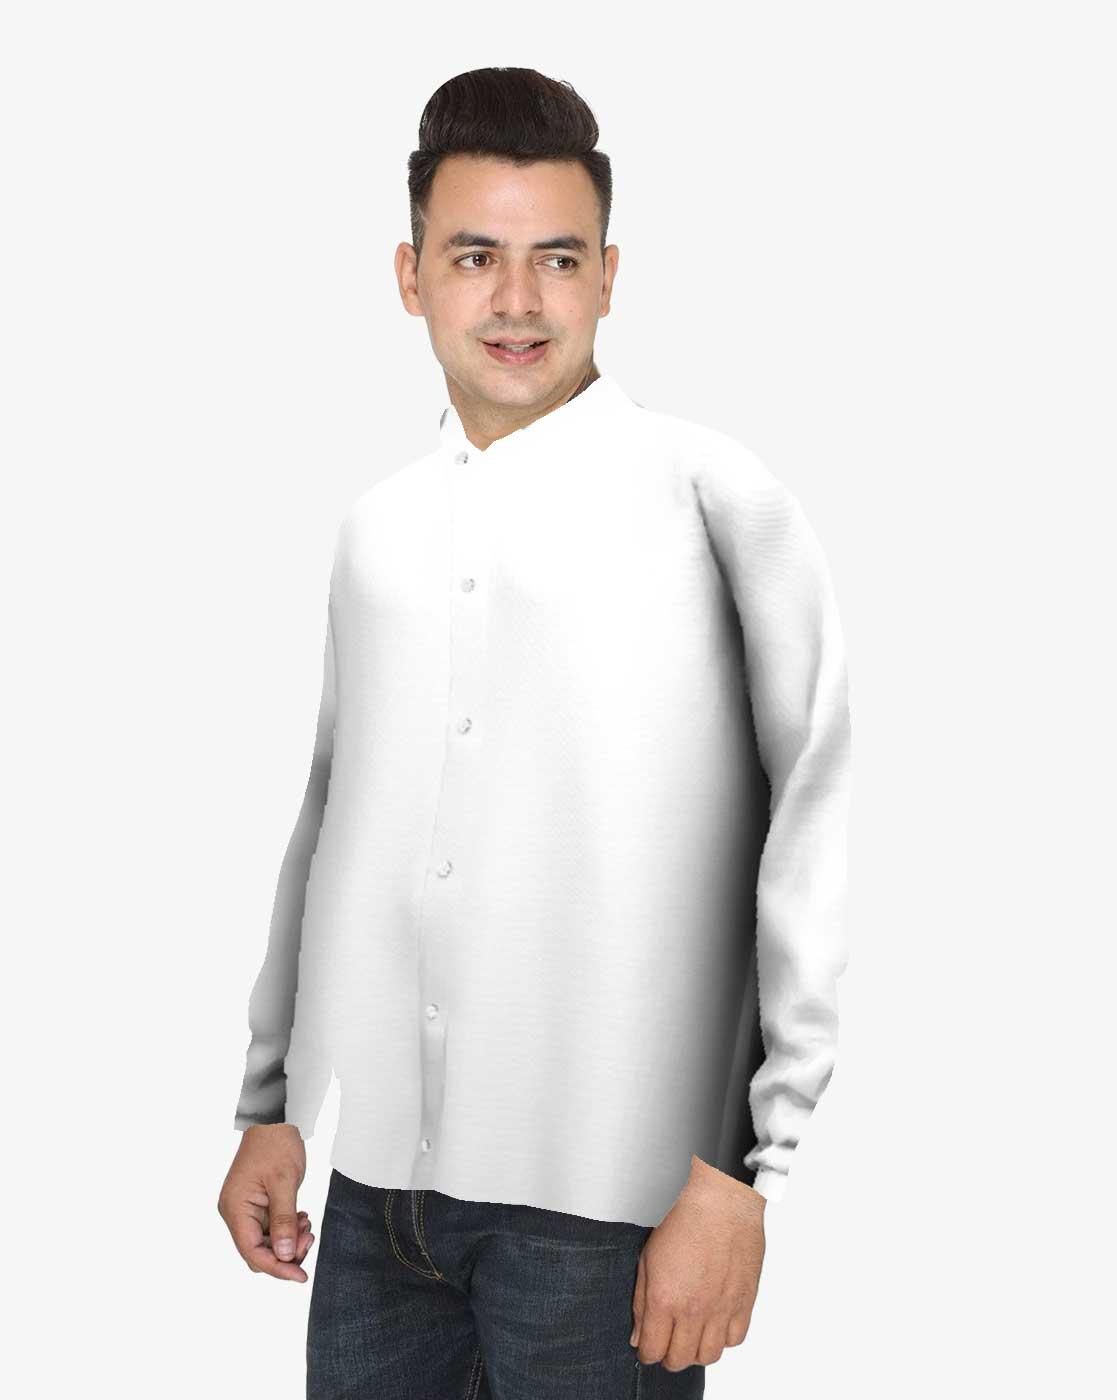
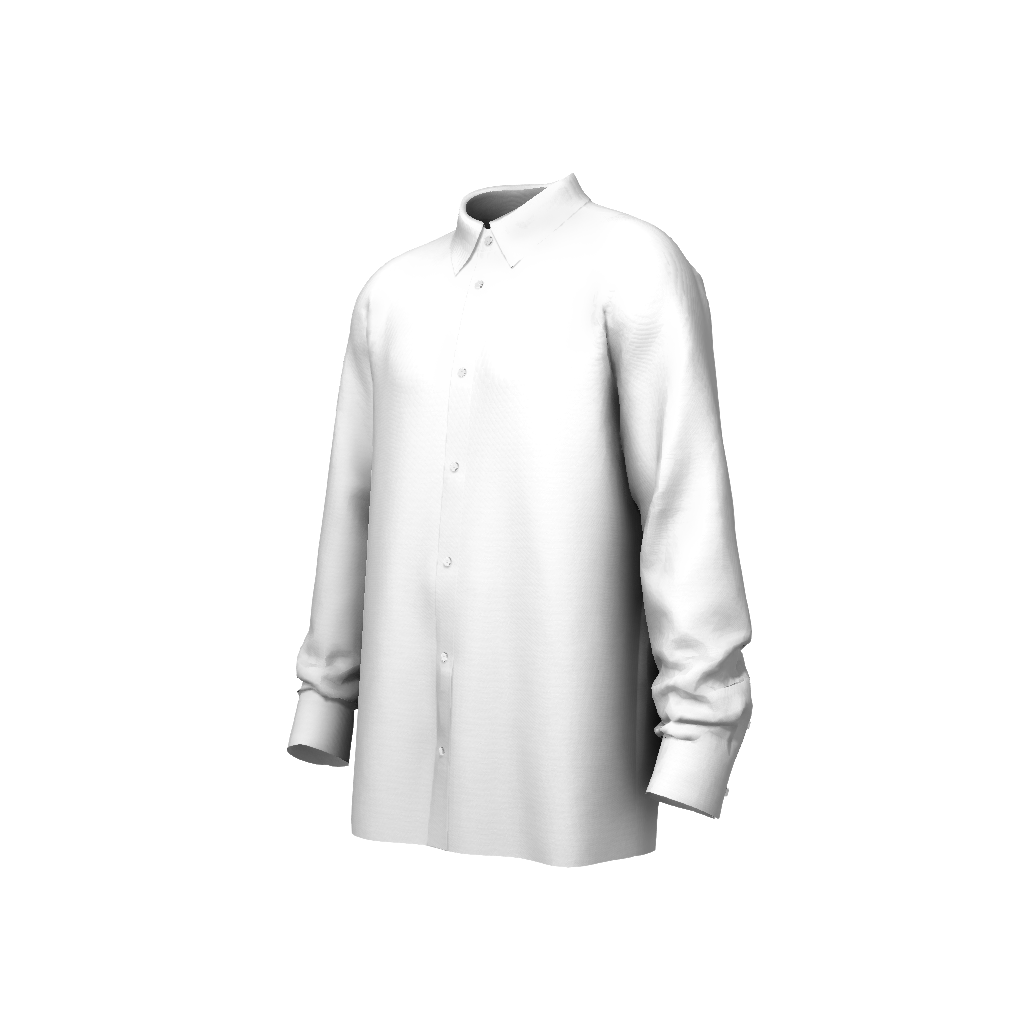
Clothing description: white long sleeve button up tee